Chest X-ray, AP view. Patient: 40 years old, sex M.
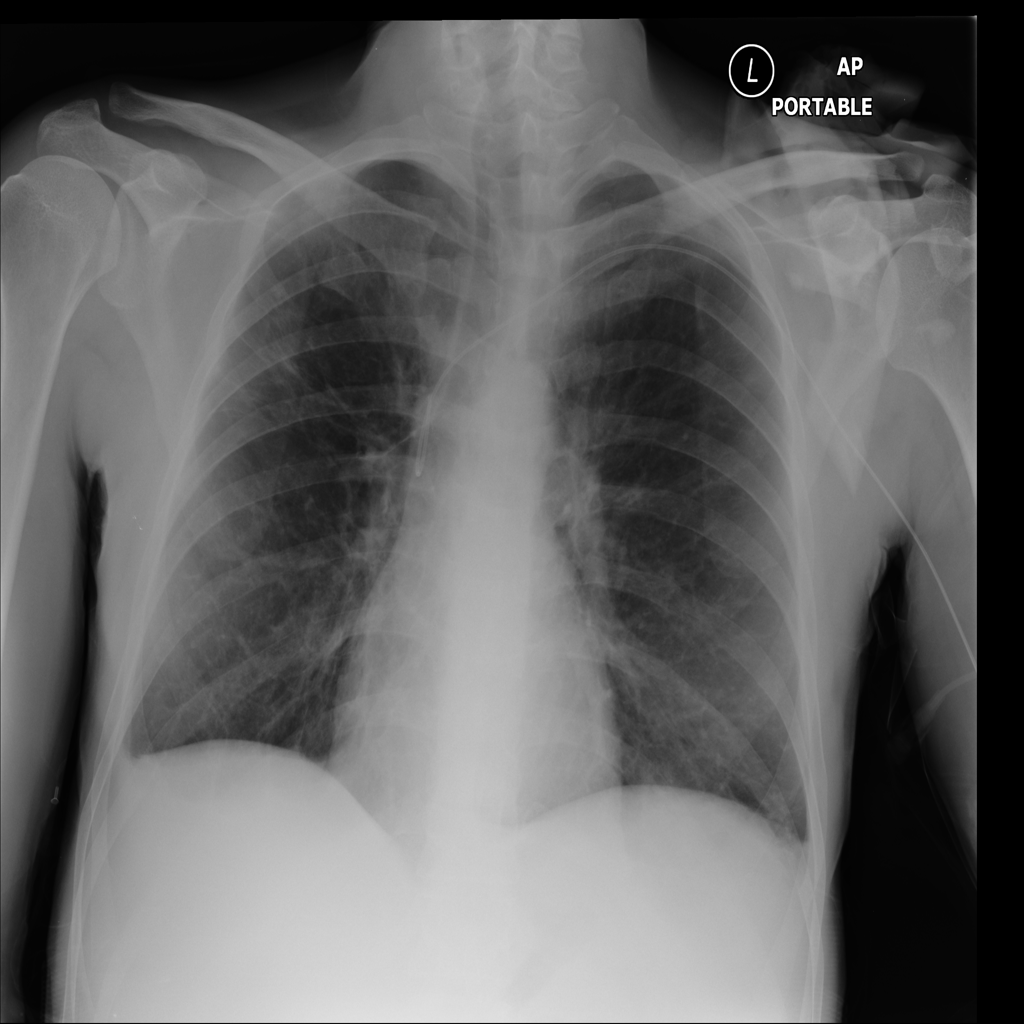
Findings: Atelectasis